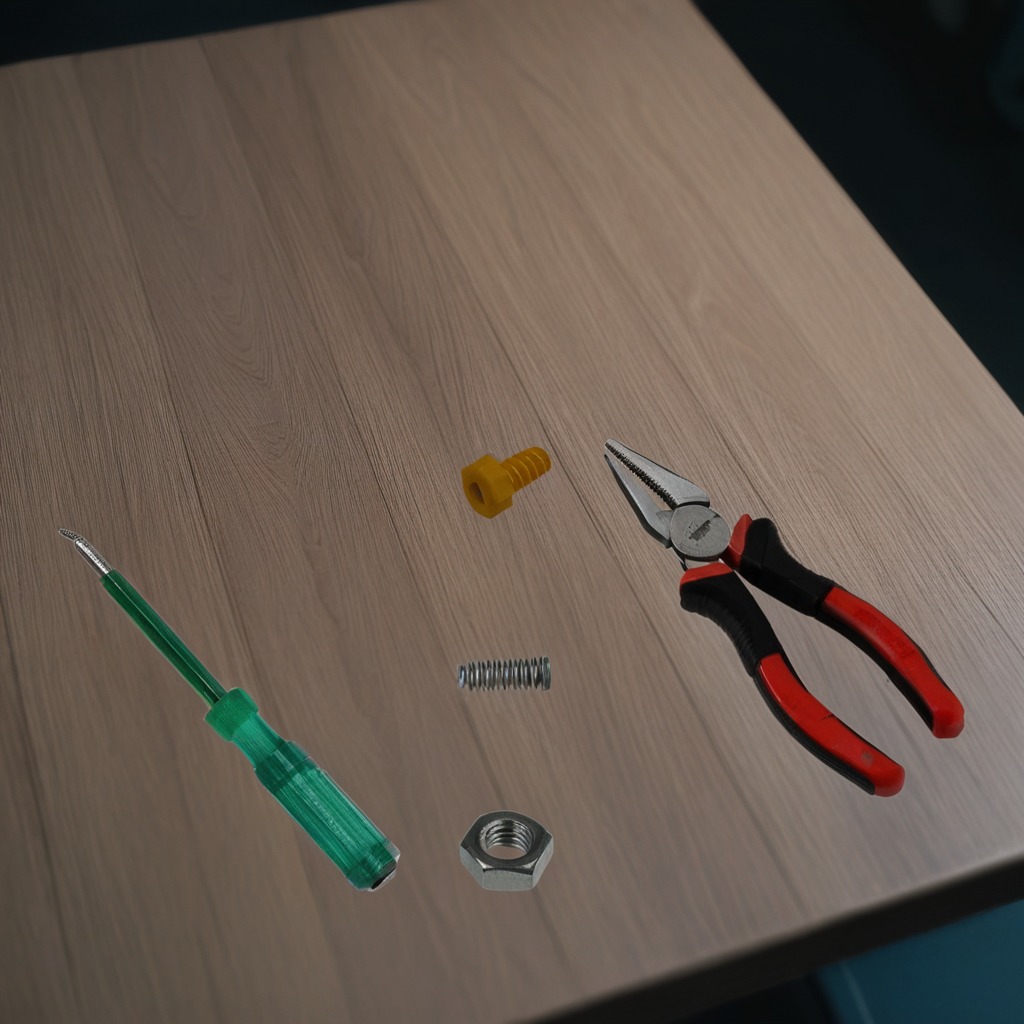
A metal machine screw, pliers, a coiled metal spring, a screwdriver, and a metal nut are lying on the table.